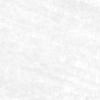
Label: change